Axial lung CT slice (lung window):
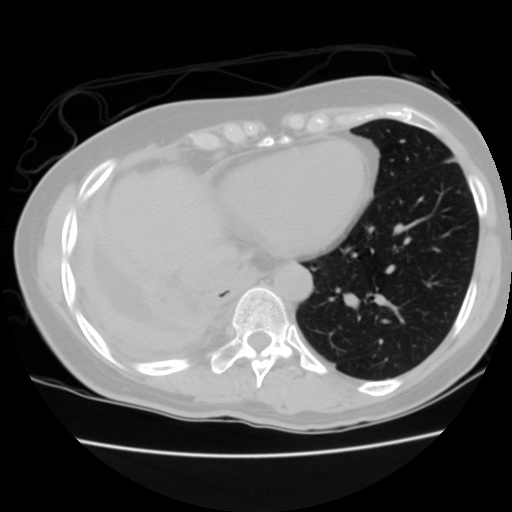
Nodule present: no